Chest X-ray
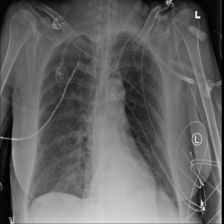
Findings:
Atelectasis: negative
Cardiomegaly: negative
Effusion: negative
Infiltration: negative
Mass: negative
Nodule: negative
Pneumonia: negative
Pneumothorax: negative
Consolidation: negative
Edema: negative
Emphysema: negative
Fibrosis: negative
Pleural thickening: negative
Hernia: negative